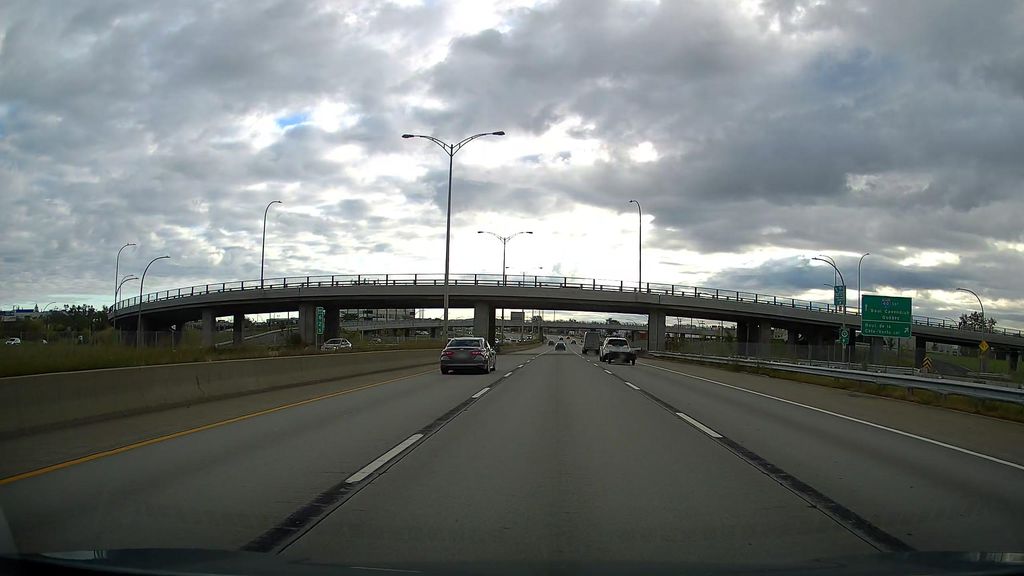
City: montreal